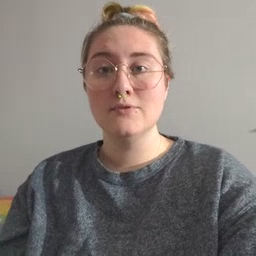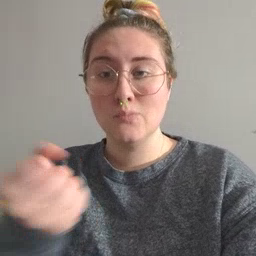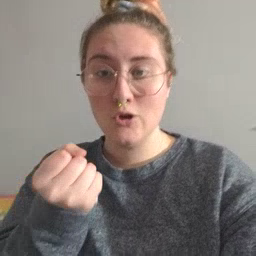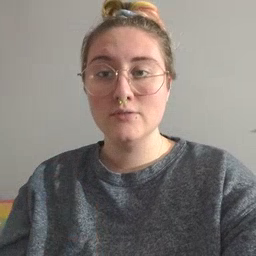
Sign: drawer